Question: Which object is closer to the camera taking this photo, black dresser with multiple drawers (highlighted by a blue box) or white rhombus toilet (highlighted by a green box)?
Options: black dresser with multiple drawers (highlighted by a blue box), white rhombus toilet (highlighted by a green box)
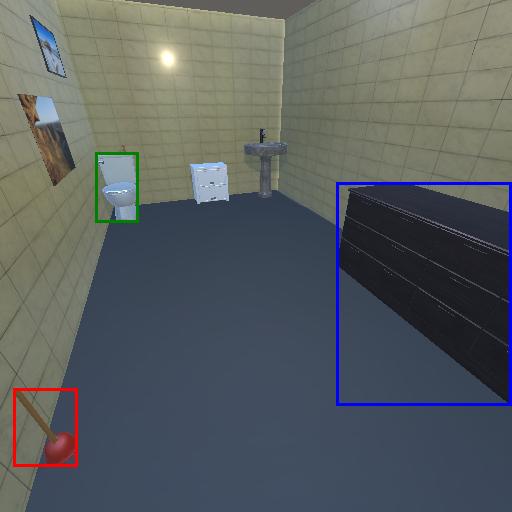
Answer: black dresser with multiple drawers (highlighted by a blue box)